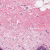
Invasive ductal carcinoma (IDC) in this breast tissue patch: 0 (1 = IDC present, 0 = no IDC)